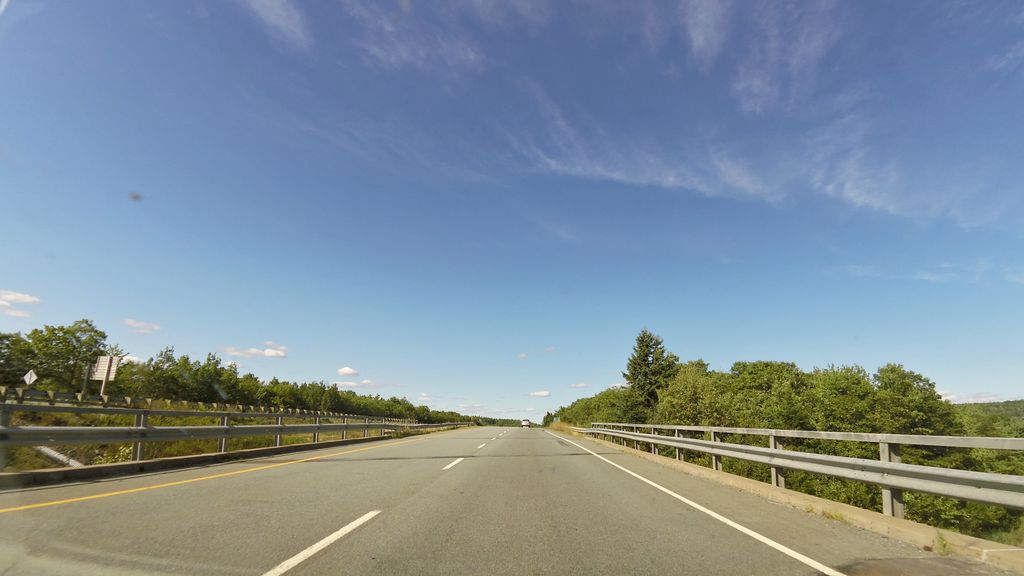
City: halifax